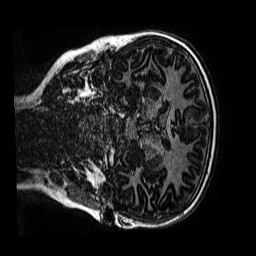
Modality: MP2RAGE
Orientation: coronal
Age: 10
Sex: male
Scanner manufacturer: siemens
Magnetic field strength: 3 T
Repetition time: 4 s
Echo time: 0.00299 s